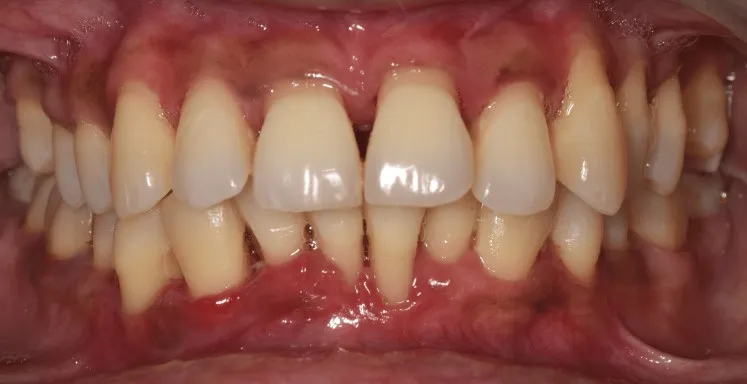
Review of the periodontal maintenance at one-year follow-up.
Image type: medical_photograph (other_medical_photograph)